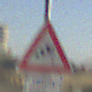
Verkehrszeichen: SeitenwindVonRechts
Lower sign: LaengeEinerStrecke3
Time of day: MorningAfternoon
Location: Outdoor (Suburban)
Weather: PartlyCloudy
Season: NotSpecified
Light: Natural